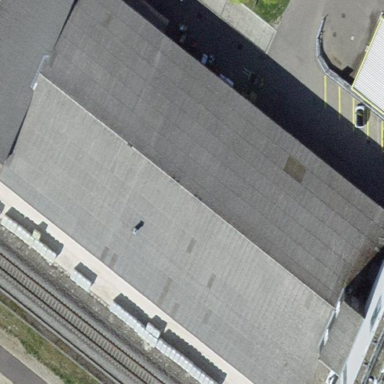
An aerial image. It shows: Building with gabled roof.